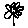
Label: flower